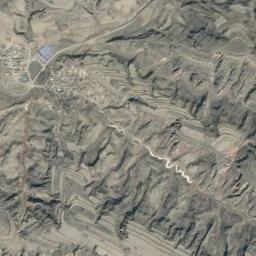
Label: mountain